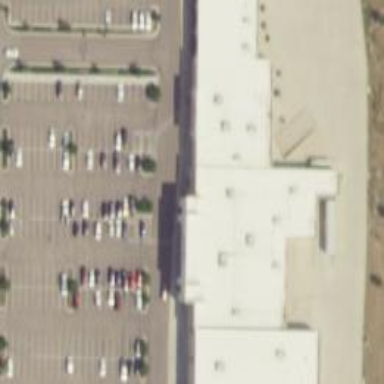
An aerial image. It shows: Department store building.